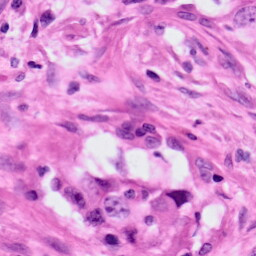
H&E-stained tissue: Lung